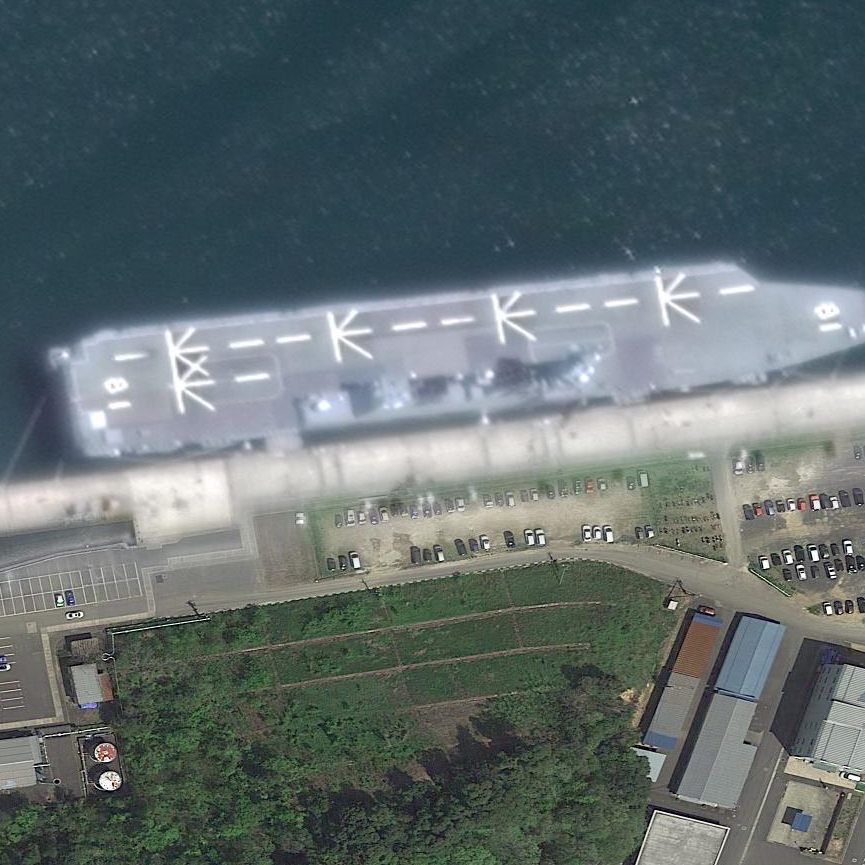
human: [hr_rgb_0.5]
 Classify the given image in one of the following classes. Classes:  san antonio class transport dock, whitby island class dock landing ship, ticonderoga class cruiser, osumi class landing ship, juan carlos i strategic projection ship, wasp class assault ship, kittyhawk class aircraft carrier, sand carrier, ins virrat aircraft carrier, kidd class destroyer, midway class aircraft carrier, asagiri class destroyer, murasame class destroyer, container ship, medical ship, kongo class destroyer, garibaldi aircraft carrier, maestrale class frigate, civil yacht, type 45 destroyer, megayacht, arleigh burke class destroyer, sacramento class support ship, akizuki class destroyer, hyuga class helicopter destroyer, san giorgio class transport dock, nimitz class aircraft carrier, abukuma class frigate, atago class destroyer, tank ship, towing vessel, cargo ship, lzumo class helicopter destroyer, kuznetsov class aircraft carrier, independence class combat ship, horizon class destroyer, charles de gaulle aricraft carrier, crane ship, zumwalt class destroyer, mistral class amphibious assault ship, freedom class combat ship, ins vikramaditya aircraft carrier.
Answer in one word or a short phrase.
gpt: Hyuga class helicopter destroyer